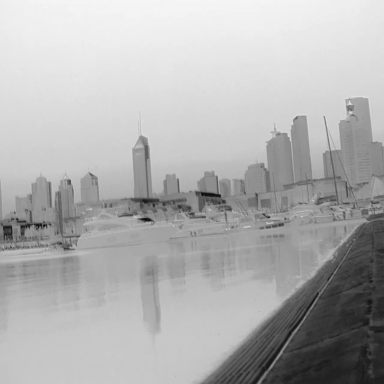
There are three canoes in the infrared image.